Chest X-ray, PA view. Patient: 47 years old, sex F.
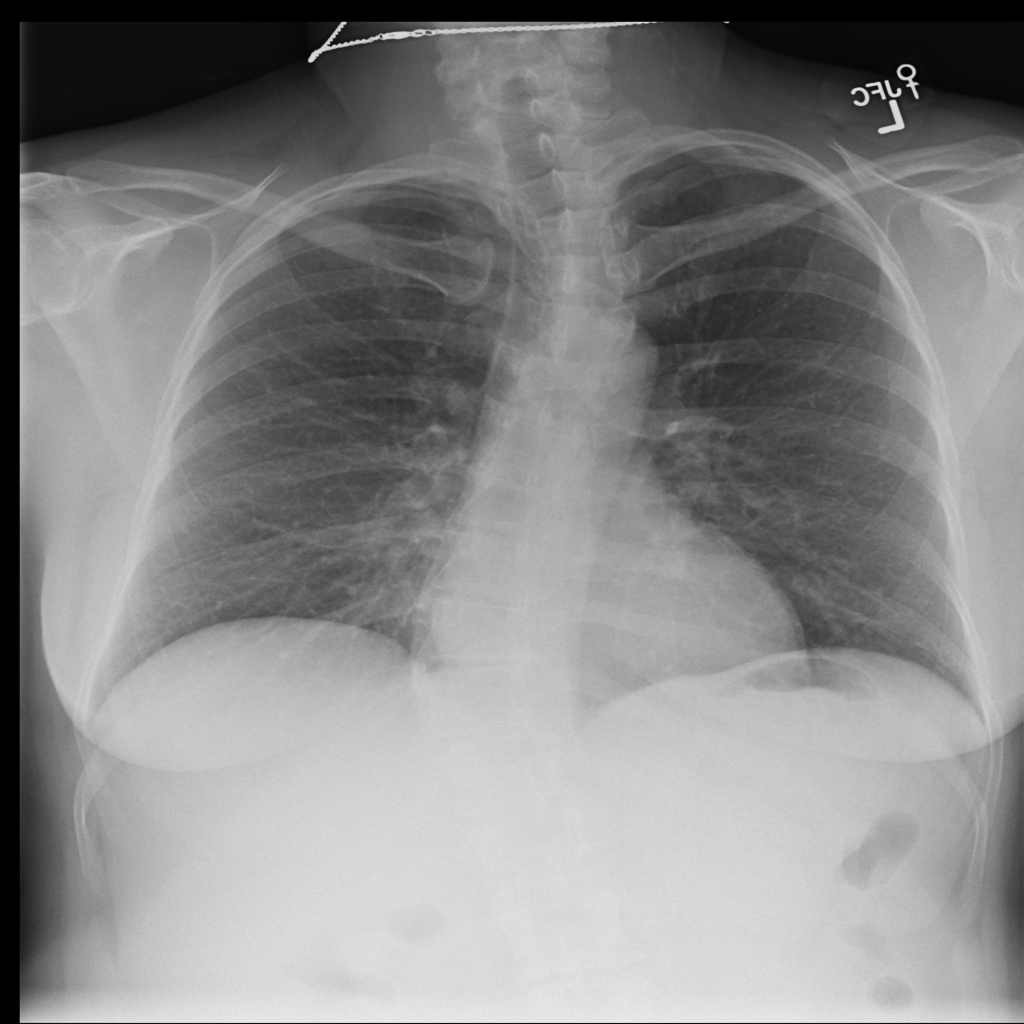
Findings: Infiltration